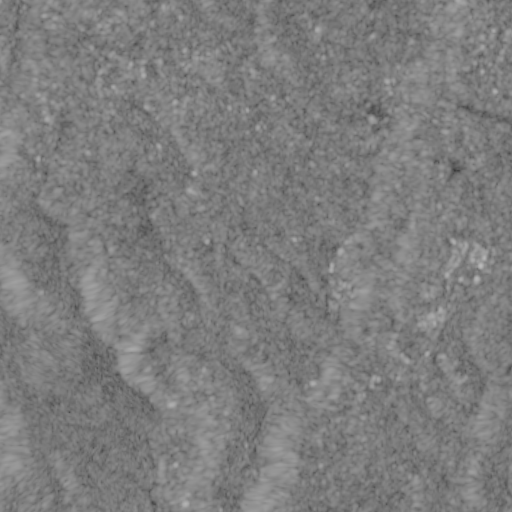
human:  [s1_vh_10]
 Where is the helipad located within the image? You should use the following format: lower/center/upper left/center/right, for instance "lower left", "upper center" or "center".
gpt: The helipad is located in the lower right of the image.
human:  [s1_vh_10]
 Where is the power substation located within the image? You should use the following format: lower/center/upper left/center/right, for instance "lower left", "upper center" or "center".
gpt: The power substation is located in the upper left of the image.
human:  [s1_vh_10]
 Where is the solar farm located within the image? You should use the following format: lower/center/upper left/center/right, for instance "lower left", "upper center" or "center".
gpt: The solar farm is located in the lower right of the image.
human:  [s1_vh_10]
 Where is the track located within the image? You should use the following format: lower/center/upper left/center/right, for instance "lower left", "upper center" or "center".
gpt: The track is located in the upper right of the image.
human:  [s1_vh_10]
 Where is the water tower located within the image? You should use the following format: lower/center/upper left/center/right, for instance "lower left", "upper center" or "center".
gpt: The water tower is located in the center right of the image.
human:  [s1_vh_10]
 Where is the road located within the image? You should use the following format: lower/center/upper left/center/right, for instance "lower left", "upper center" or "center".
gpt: There is no road in the image.

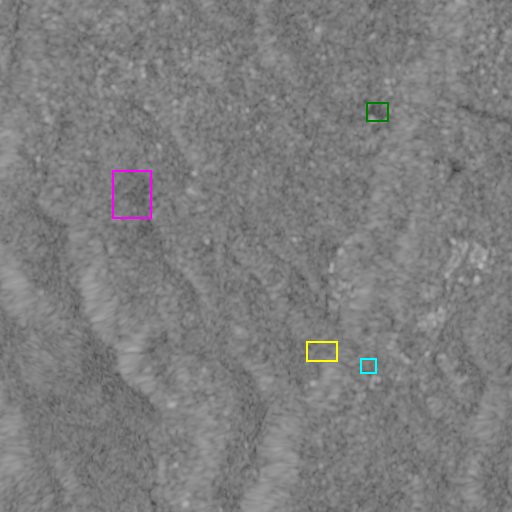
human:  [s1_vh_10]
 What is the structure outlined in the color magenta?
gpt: The structure outlined in magenta is a crop field.
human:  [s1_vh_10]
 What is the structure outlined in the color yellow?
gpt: The structure outlined in yellow is a park.
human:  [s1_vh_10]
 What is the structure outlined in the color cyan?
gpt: The structure outlined in cyan is a parking lot.
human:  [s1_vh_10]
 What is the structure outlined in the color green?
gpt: The structure outlined in green is a track.
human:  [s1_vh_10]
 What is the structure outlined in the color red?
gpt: There is no red outline.